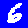
Digit: 6